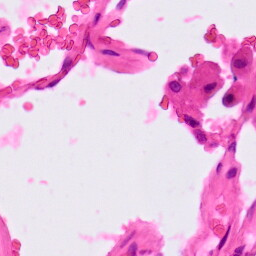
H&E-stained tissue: Lung